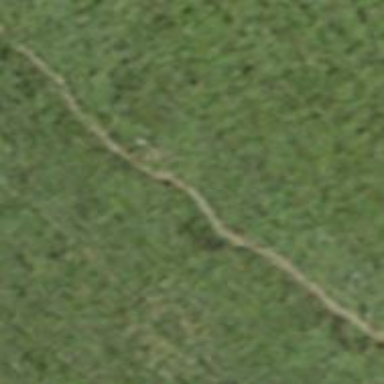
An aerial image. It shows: Path.